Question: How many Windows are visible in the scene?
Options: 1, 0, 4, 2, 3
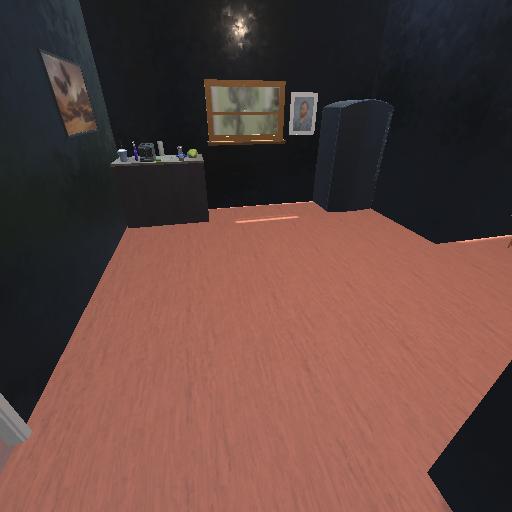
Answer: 1